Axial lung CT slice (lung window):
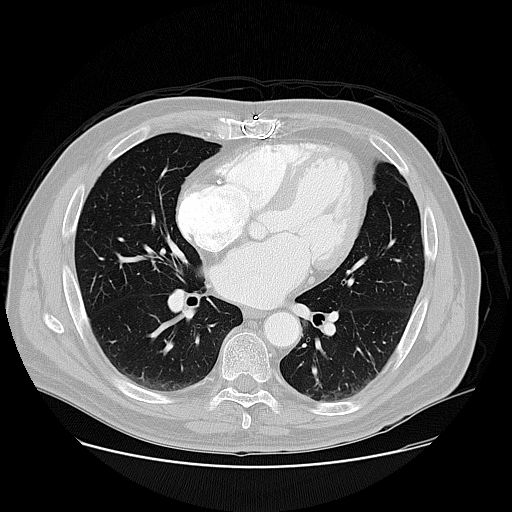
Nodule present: no